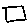
Label: square